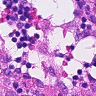
Metastatic tissue present: no